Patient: sex M, age 61
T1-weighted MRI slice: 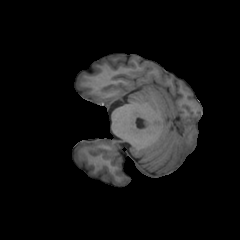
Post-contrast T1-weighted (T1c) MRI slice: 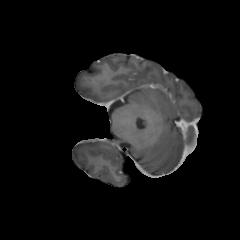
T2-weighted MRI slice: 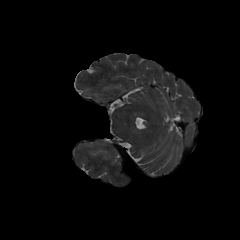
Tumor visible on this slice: no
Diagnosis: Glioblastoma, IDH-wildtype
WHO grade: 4